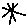
Label: star